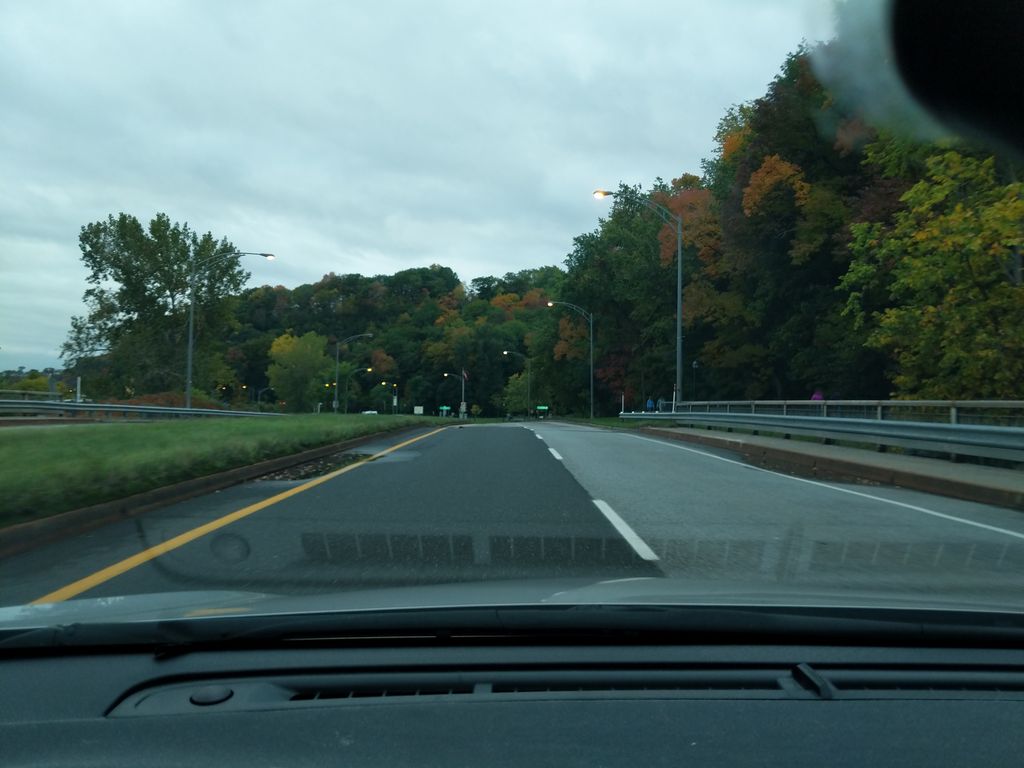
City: quebec_city